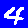
Digit: 4